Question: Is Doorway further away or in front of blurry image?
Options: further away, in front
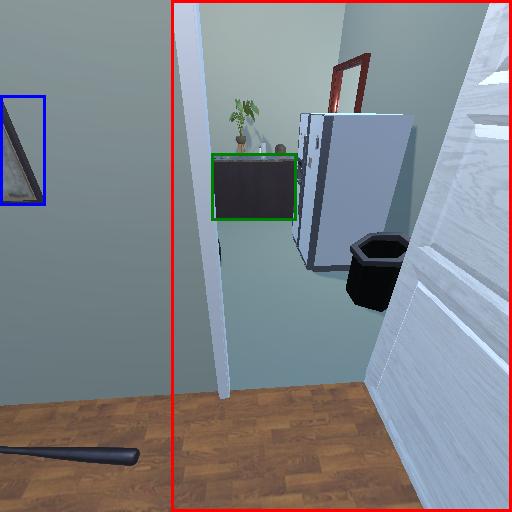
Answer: further away